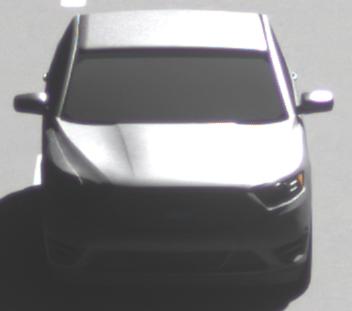
Make: Ford
Model: Taurus
Detailed model: SHO
Model produced from: 2012
Model produced until: 2019
Doors: 4
Color: white
Road condition: dry road
Daytime: midday
Contrast: high contrast